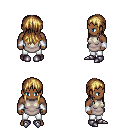
a pixel art fantasy rpg character, male body template, human, dark skin, white tunic, white pants, blonde unkempt hairstyle, white cloth bracers, metal boots, four views (front, back, left, right), 2x2 character sprite sheet, small pixel art, hard edges, no anti-aliasing